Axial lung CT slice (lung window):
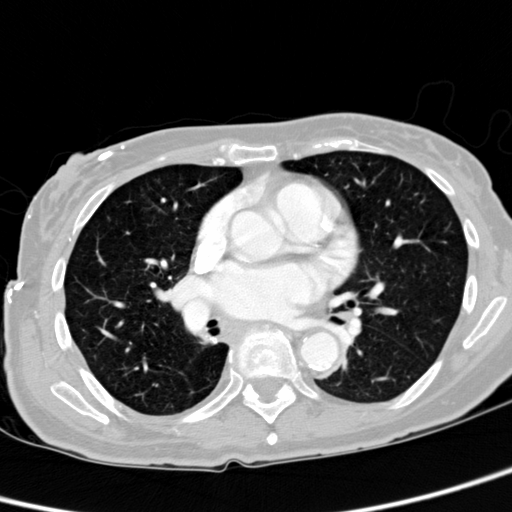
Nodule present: no